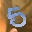
Label: 5